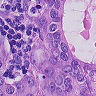
Metastatic tissue present: yes